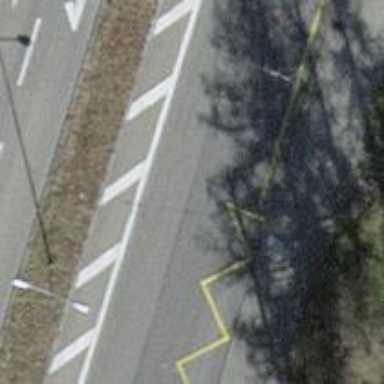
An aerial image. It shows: Bus stop equipped with public transport stop position.